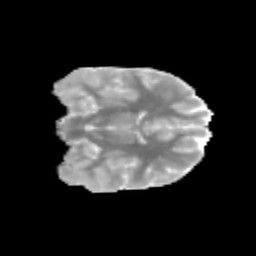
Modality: MD
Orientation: coronal
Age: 10
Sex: female
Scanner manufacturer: siemens
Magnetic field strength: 3 T
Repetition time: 3.8 s
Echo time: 0.07 s